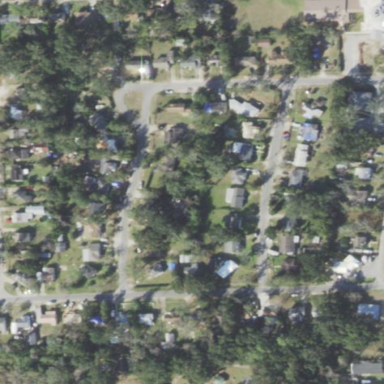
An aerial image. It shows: Residential area consisting of single-family homes.